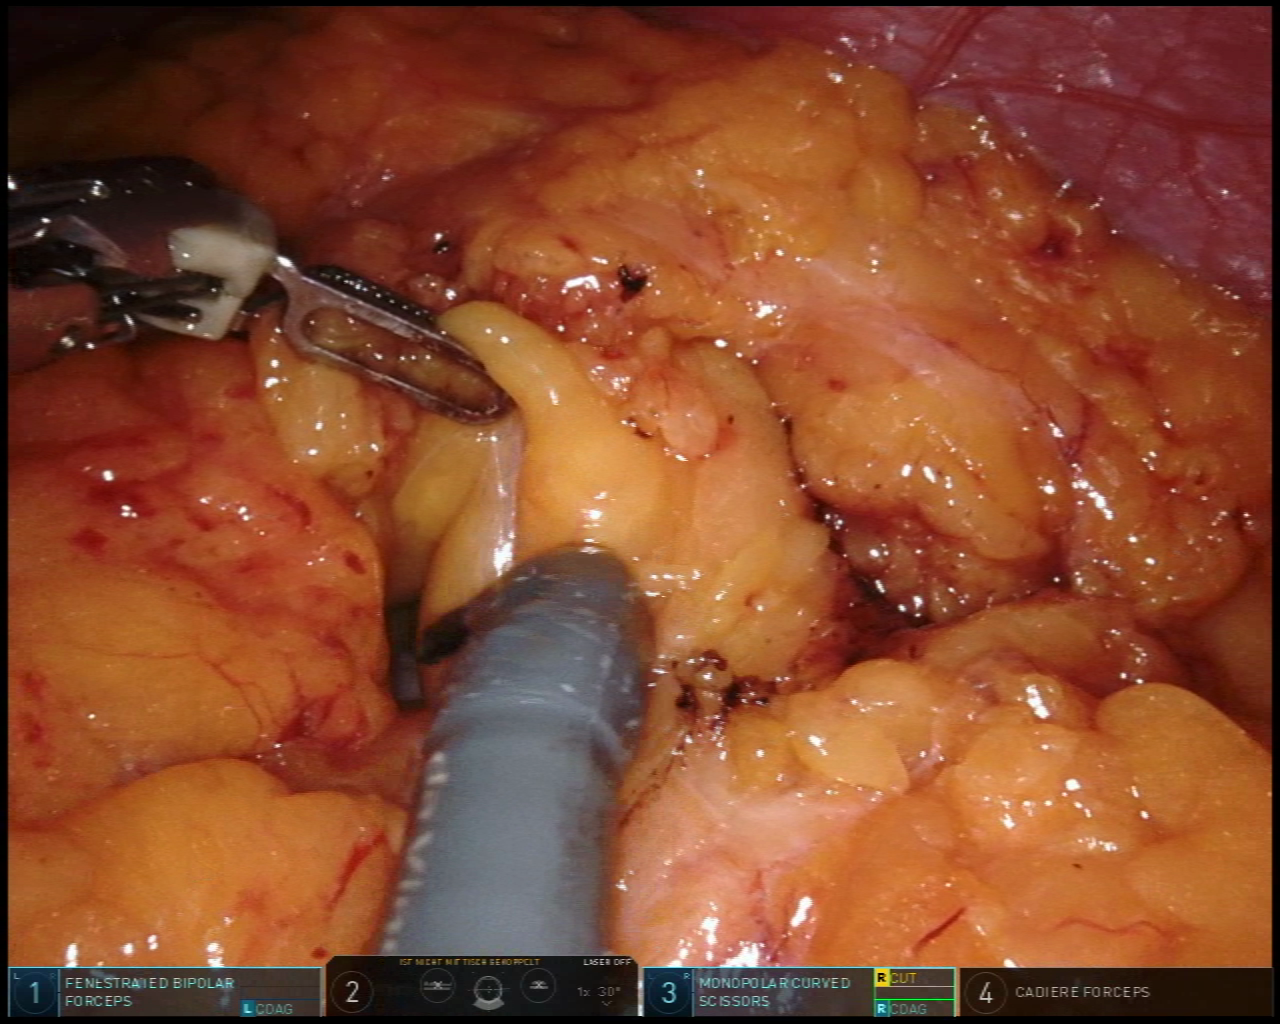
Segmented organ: abdominal_wall
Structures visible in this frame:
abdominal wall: yes
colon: no
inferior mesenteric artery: no
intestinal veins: no
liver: no
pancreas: no
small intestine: no
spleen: no
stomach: no
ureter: no
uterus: no
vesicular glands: no